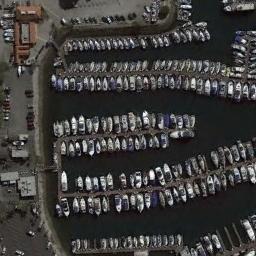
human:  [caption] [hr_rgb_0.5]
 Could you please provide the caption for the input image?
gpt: Many ships are in the harbor .

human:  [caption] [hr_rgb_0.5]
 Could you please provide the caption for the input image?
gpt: The harbor with lots of neatly docked boats is surrounded by some parking lots .

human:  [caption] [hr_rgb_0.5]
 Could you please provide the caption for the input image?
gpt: Many ships are neatly moored in the harbor next to the parking lot and buildings .

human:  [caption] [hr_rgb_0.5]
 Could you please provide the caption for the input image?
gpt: The harbor is large and many ships have stopped .

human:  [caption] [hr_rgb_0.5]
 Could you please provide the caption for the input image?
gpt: There are many ships and some buildings at the harbor .